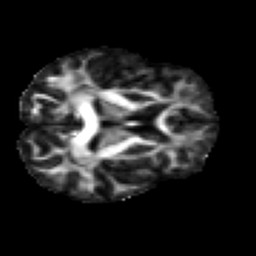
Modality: FA
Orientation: axial
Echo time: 0.087 s